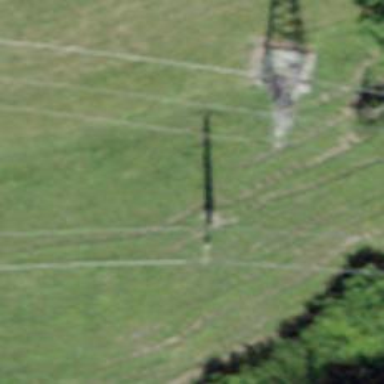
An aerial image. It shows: Power line in the image.